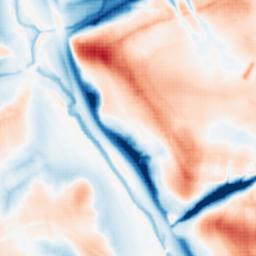
Category: multiscale
Decomposition family: dog_multiscale
Decomposition parameters: sigma_ratio: 2
n_scales: 4
base_sigma: 1
Upsampling method: sinc_blackman
Upsampling parameters: scale: 8
kernel_size: 16
Upsampling scale: 8